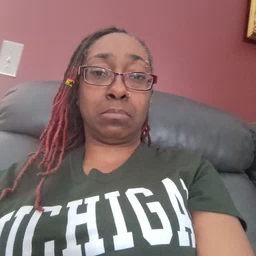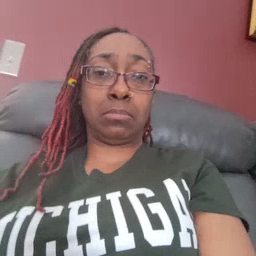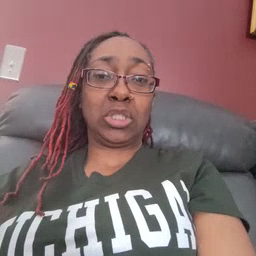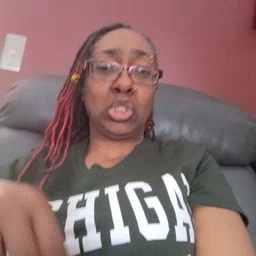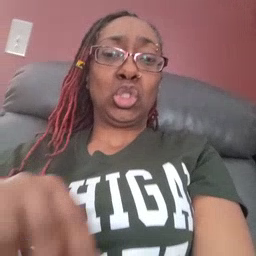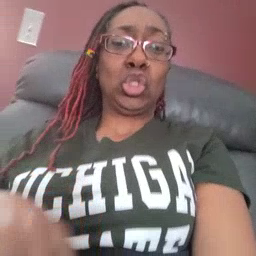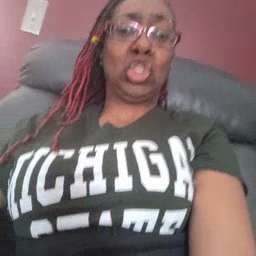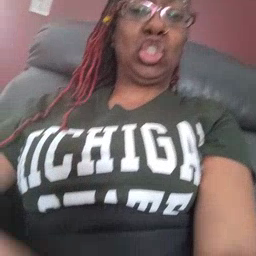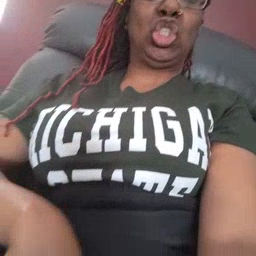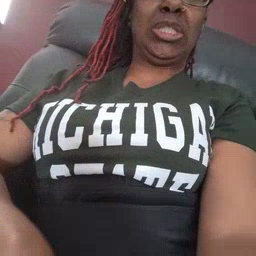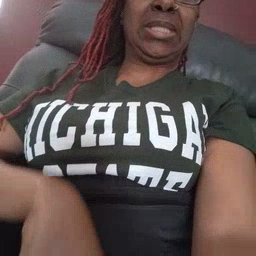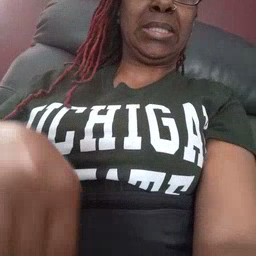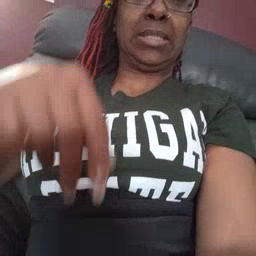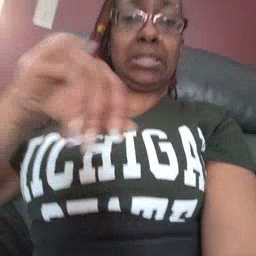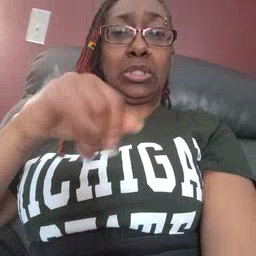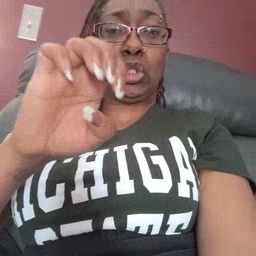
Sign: jeans